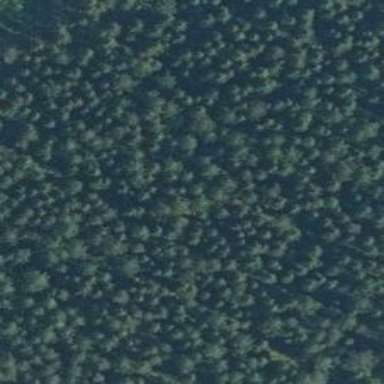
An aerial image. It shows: Scrub area designated for logging.